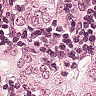
Metastatic tissue present: yes